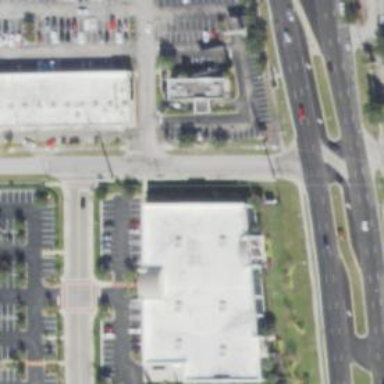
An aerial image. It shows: Building that houses furniture shop.